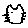
Label: cat